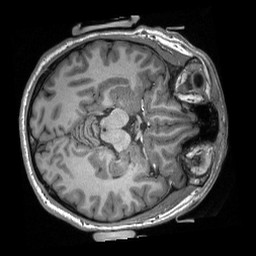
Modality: T1w
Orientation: axial
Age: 19
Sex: male
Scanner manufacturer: siemens
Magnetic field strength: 3 T
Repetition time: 2.3 s
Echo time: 0.00308 s